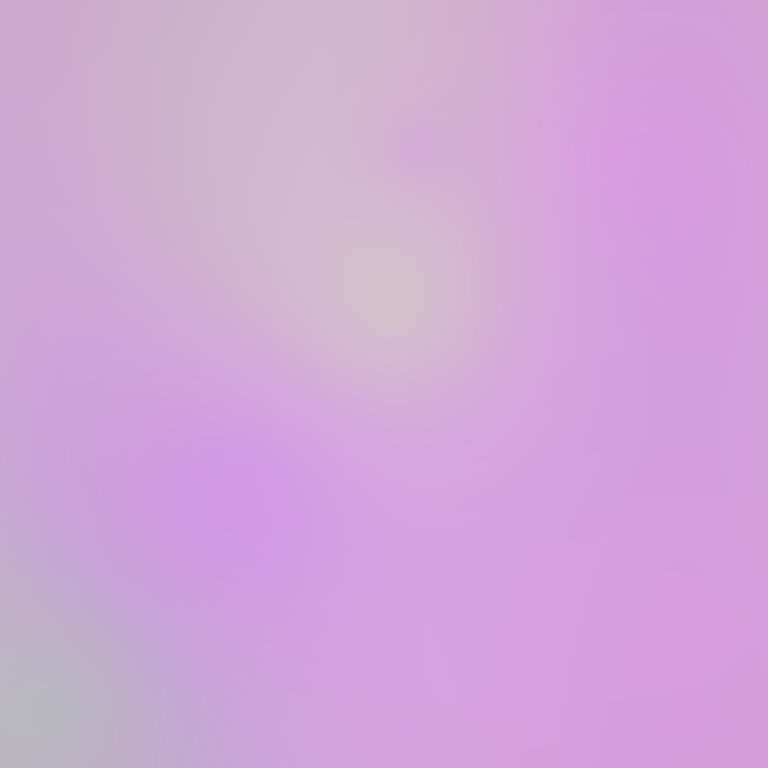
Abstract light effect, smooth gradient from soft lavender to pale pink, serene atmosphere, diffuse glow, no room, no furniture, no objects.